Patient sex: M
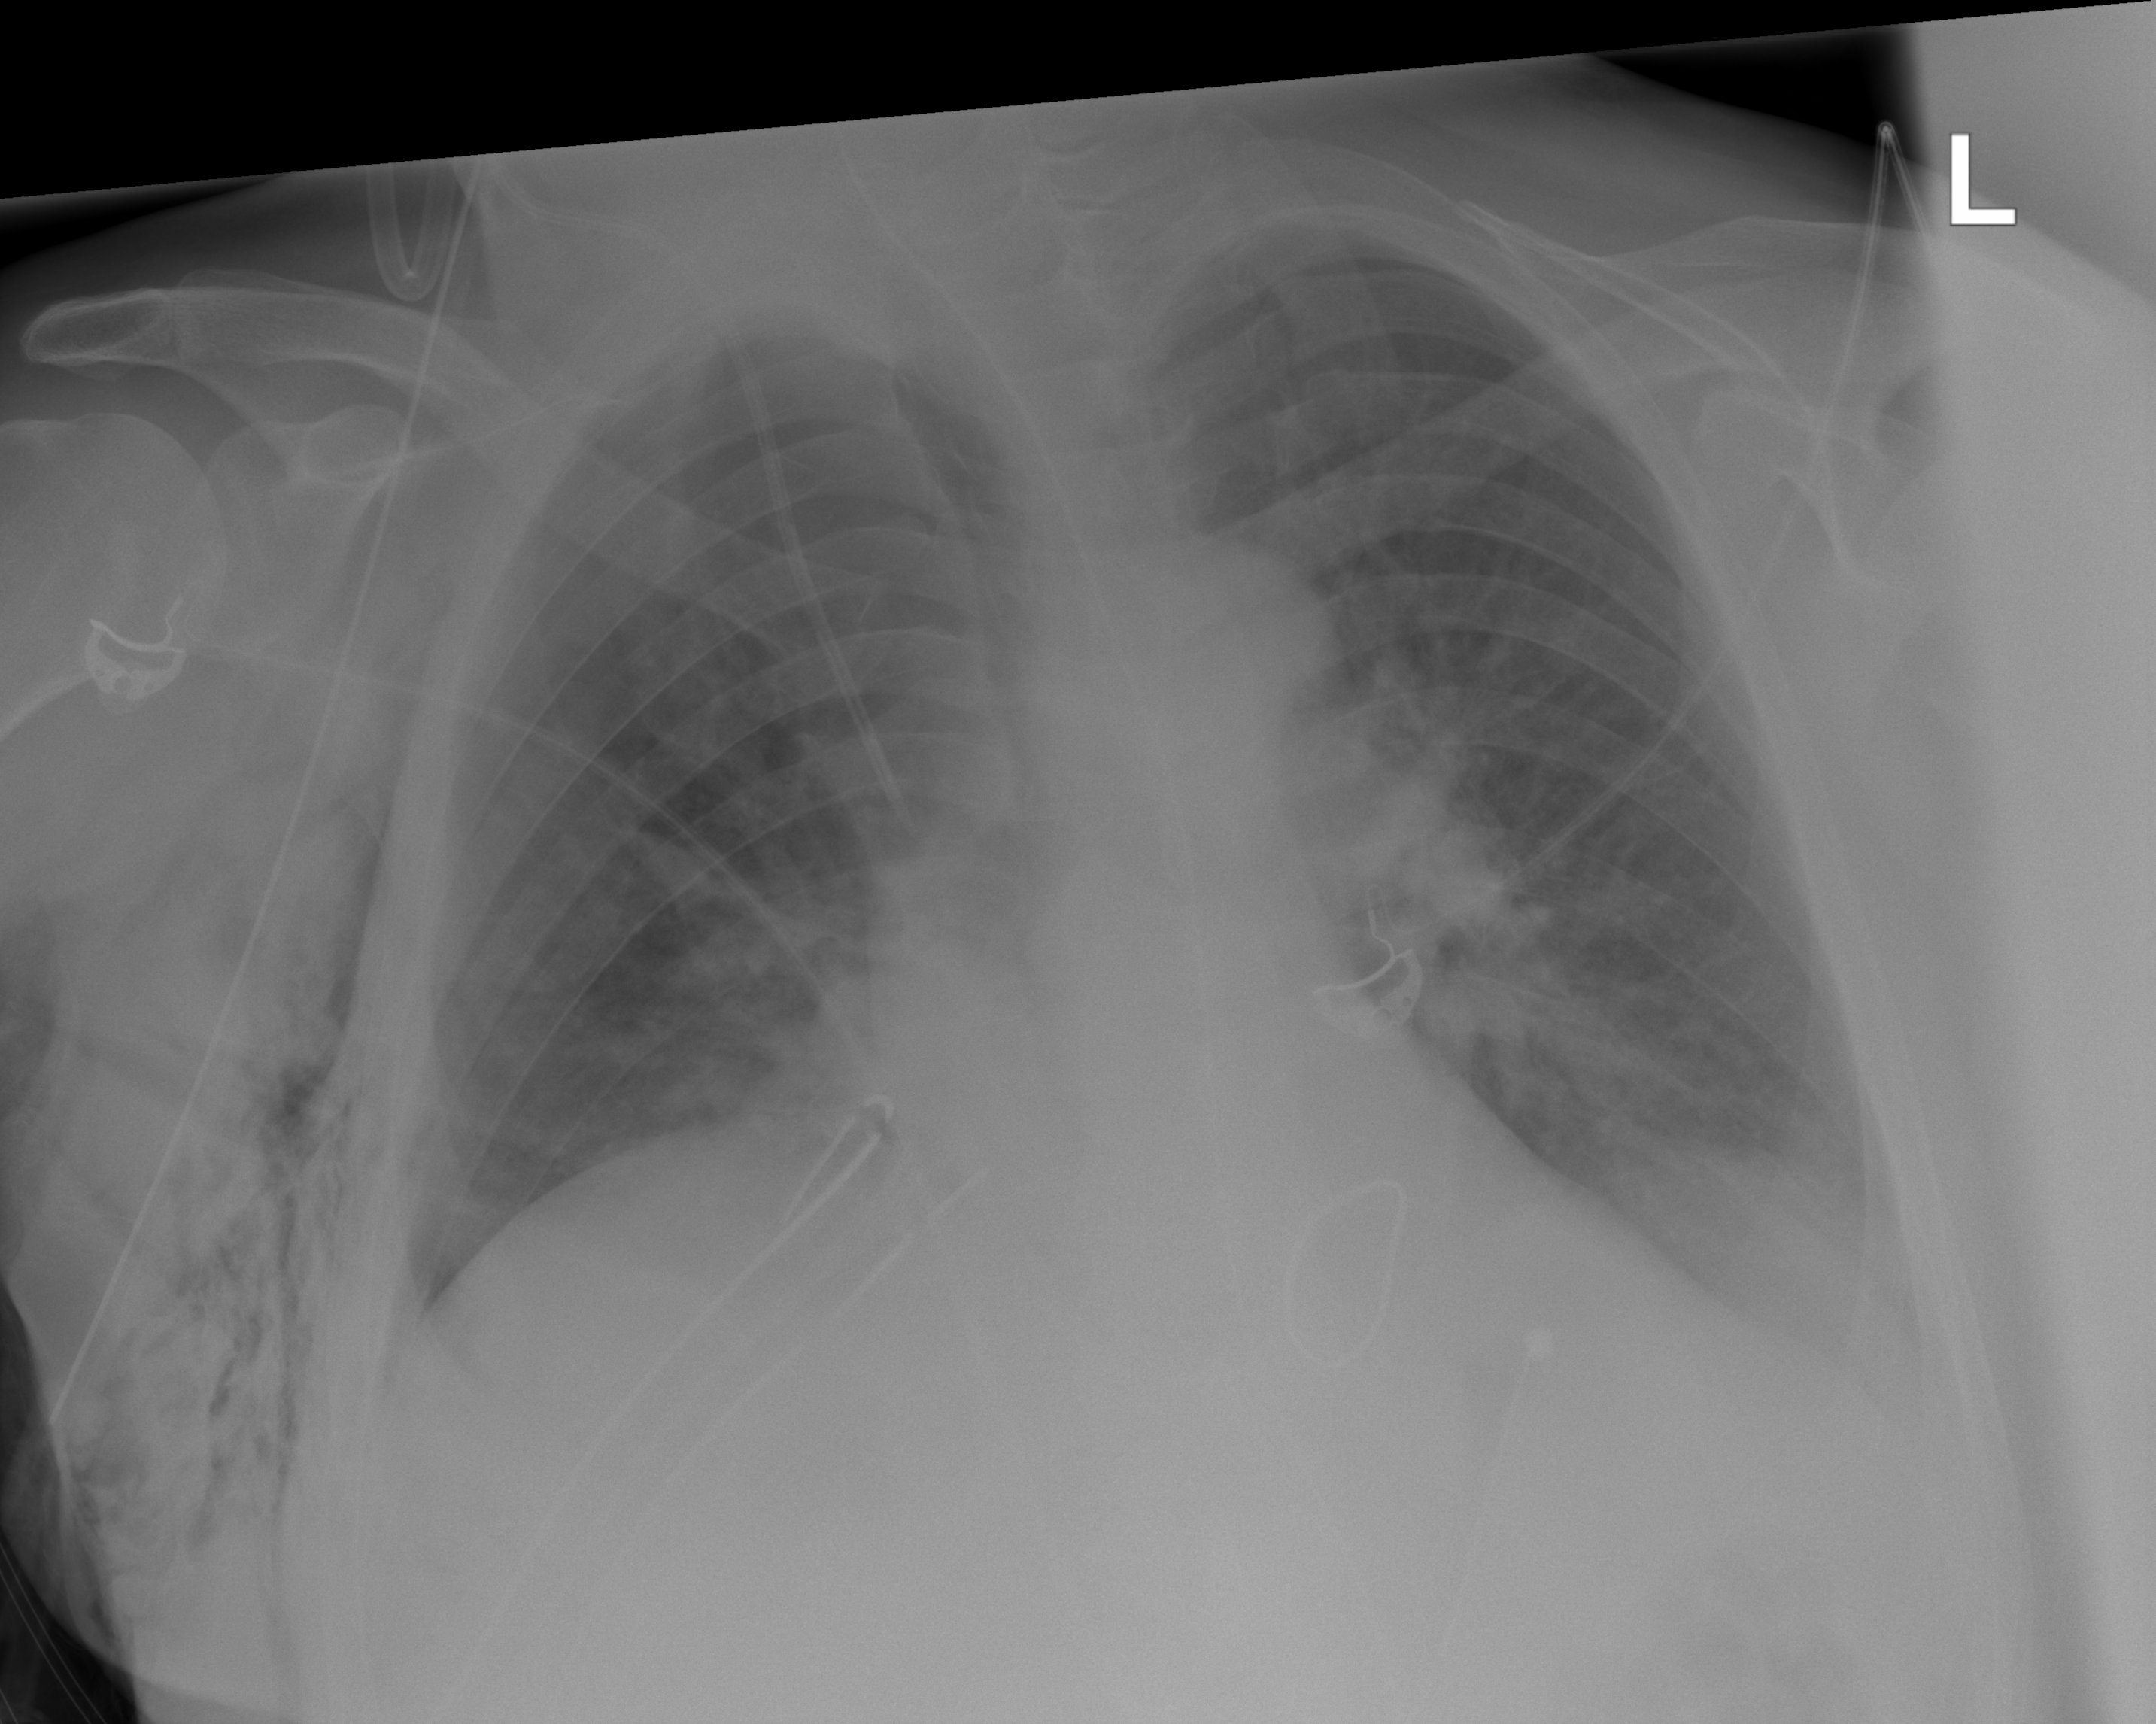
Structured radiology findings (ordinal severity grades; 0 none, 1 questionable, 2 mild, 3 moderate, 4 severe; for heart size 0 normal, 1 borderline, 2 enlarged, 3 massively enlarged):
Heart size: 2
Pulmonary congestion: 2
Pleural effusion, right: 0
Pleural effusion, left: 2
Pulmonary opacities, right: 0
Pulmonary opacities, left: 1
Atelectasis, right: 0
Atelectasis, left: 2